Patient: sex F, age 31
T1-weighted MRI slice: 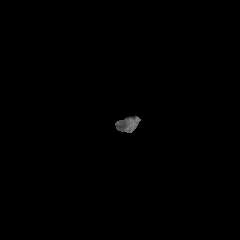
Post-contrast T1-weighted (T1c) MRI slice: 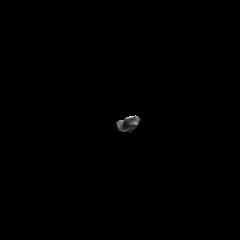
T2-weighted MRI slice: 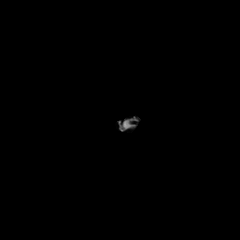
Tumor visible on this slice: no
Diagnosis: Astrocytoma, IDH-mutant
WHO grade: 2